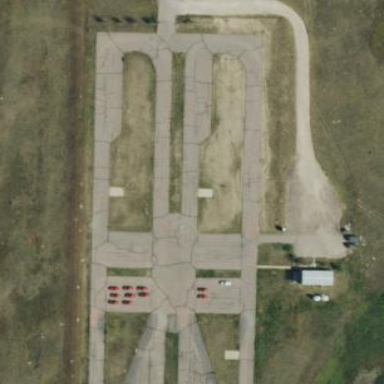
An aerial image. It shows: Driving school.